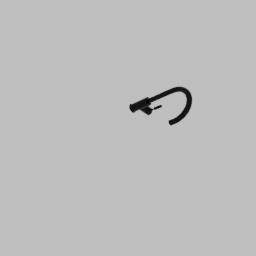
Label: appliances